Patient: sex F, age 41
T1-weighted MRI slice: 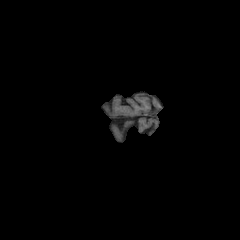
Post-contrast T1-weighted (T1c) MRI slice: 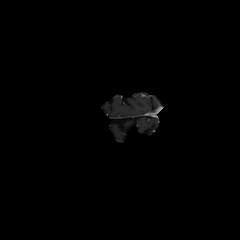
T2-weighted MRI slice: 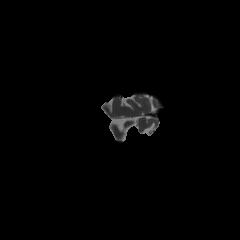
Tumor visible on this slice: no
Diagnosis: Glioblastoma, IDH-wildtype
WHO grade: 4